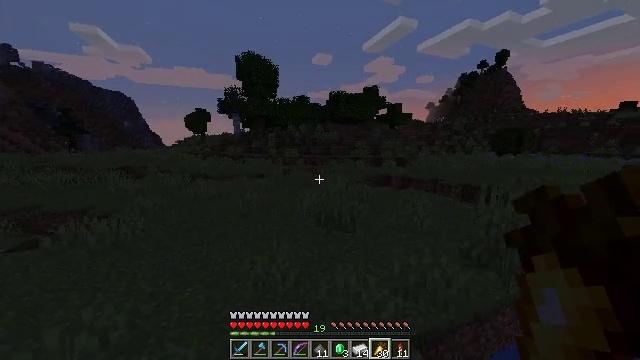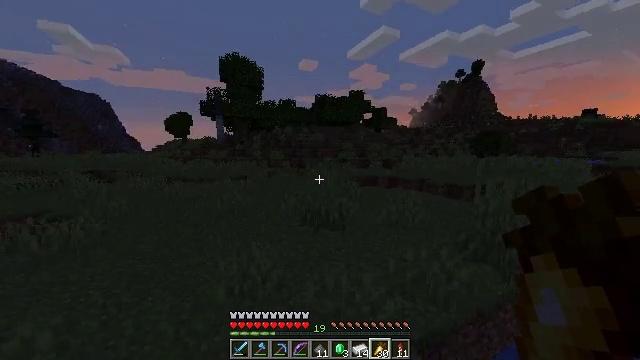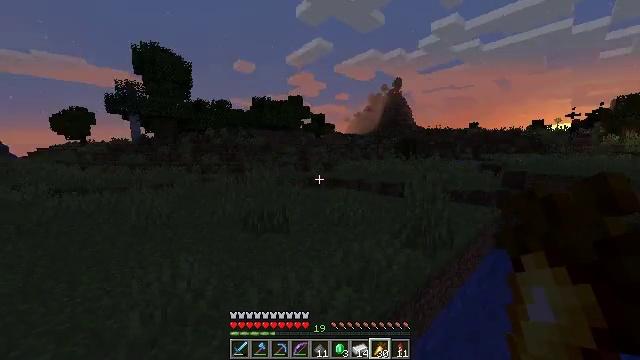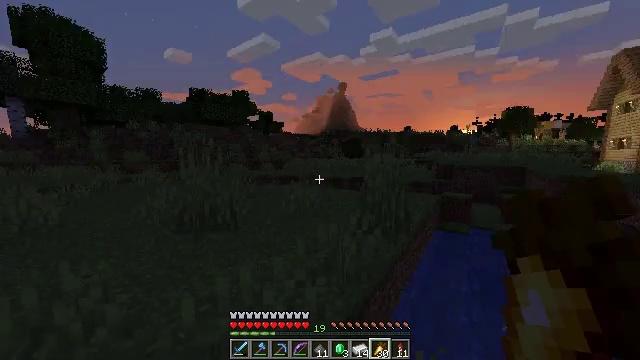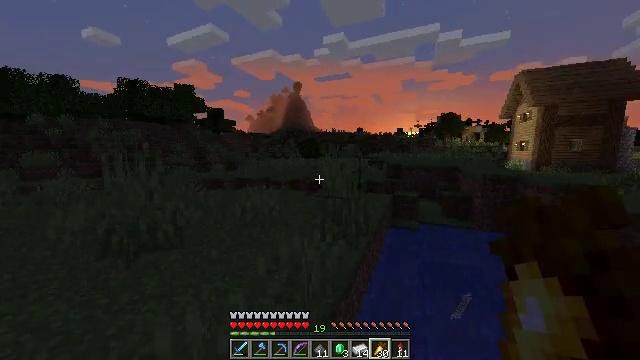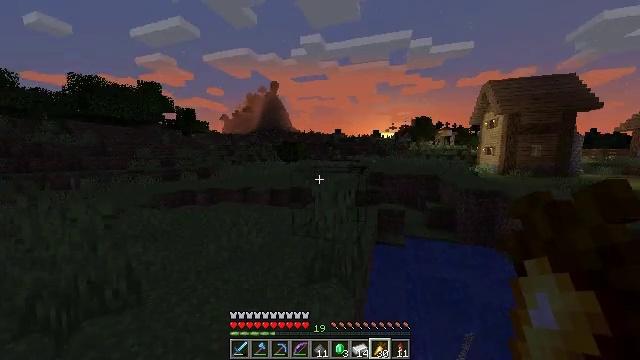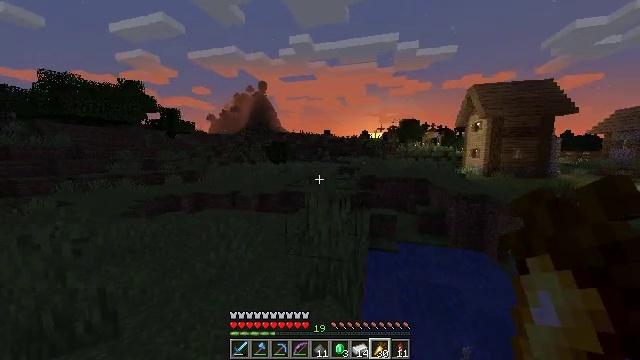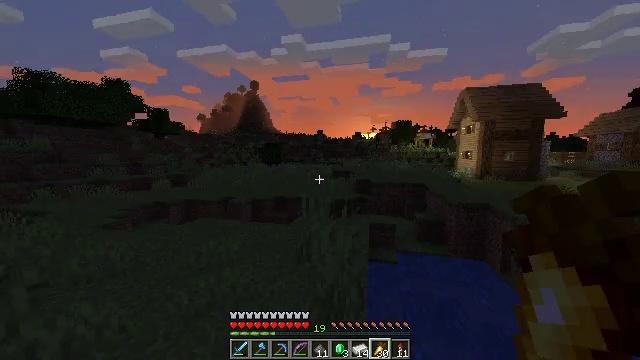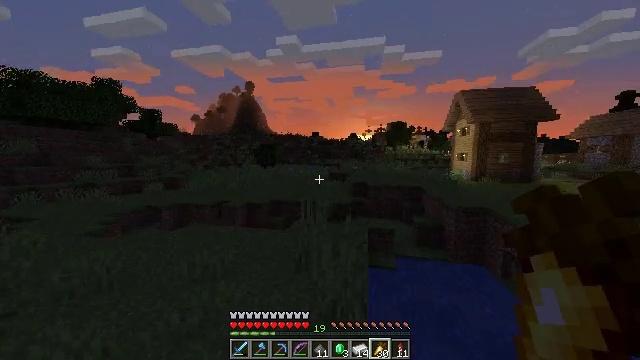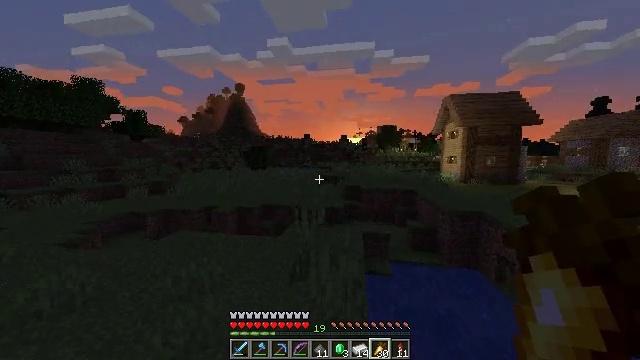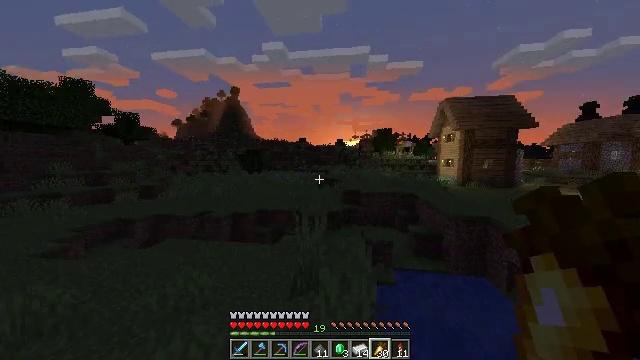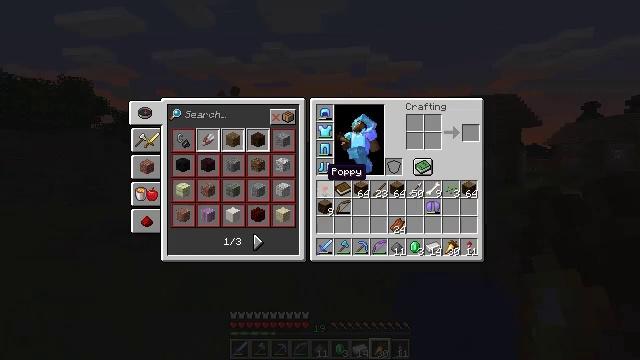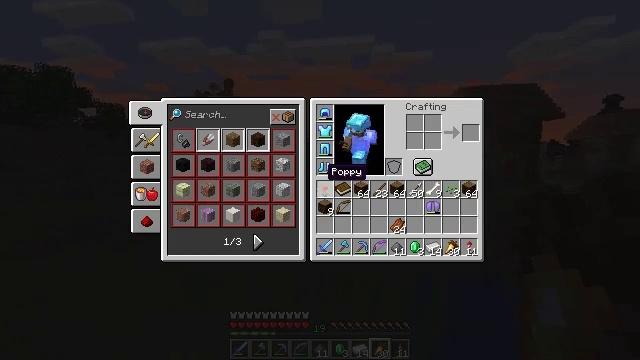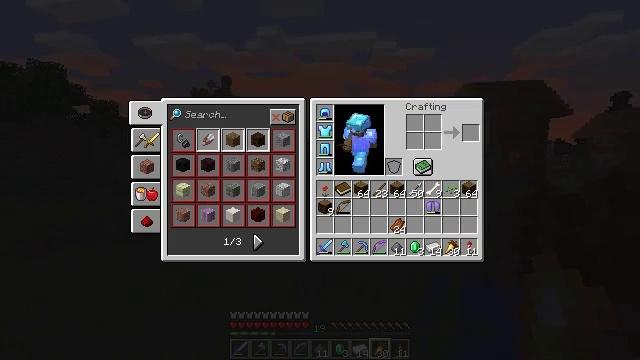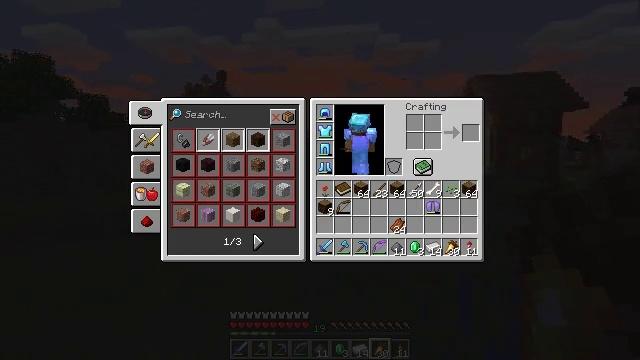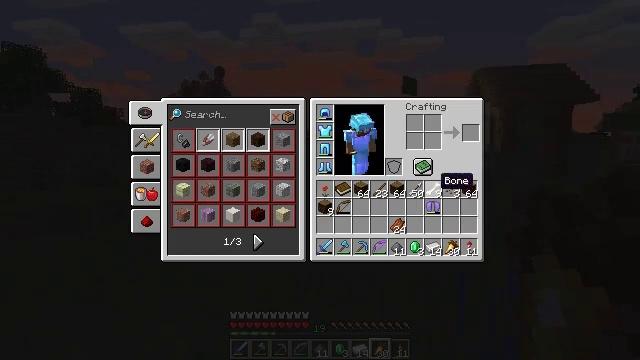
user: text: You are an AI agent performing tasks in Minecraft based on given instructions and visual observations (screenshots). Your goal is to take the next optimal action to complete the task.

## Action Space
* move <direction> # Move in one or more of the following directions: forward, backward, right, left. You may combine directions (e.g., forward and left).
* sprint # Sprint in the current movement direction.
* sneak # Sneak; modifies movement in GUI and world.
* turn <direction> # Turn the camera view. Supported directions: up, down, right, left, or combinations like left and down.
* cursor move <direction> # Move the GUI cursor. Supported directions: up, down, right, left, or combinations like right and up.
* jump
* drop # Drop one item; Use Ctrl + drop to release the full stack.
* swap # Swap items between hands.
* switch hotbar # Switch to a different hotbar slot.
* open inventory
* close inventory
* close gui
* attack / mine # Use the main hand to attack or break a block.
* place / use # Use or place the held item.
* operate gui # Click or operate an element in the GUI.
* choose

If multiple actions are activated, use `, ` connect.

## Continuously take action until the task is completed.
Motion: motion action
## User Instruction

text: Combine materials in the crafting table to make a firework rocket.
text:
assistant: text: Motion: move forward, sprint, turn right and up, jump
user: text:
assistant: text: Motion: move forward, sprint, turn right and up, jump
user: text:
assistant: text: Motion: move forward, sprint, turn right, jump
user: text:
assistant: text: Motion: move forward, sprint, turn right, jump
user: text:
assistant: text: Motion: move forward, sprint, turn right, jump
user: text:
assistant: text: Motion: move forward, sprint, turn right, jump
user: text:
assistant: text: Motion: move forward, sprint, turn right, jump
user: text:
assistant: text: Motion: move forward, sprint, turn right, jump
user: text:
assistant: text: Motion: move forward, sprint, turn right, jump
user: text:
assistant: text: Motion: move forward, turn right, jump
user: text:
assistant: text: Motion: move forward, open inventory
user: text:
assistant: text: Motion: move forward, open inventory
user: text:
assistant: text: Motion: cursor move right, open inventory
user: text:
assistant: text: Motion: cursor move right
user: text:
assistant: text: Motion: cursor move right and down
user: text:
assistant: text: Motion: cursor move down
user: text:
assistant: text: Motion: cursor move left and down
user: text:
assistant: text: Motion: cursor move down
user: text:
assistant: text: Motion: no_op
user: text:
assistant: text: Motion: no_op
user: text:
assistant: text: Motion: cursor move right and up
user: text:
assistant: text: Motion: cursor move right and up
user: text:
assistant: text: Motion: no_op
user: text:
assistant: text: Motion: no_op
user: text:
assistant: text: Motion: no_op
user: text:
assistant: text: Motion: cursor move down
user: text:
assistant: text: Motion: cursor move down
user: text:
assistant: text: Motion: no_op
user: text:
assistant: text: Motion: no_op
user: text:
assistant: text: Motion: no_op